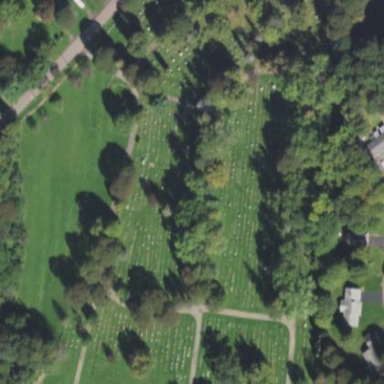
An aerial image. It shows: Grave yard.